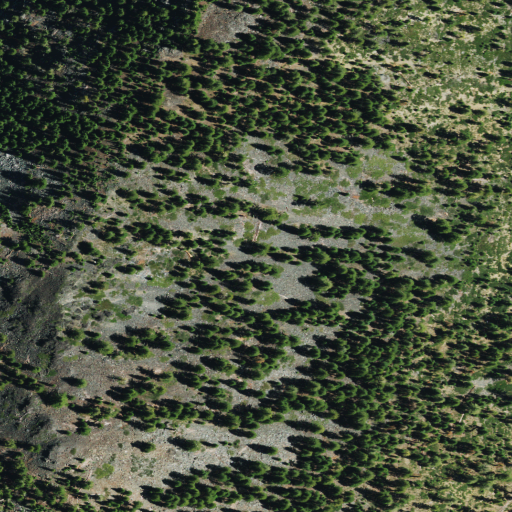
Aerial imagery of mountain in California named Battle Mountain containing evergreen forest and shrub